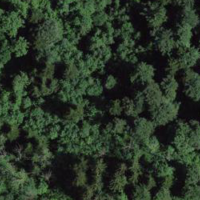
EUNIS habitat code: 43
Species observed at this site:
Lonicera acuminata